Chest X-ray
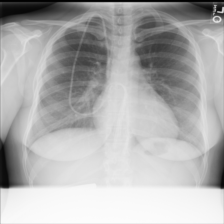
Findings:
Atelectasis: negative
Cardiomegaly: negative
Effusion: negative
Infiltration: negative
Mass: negative
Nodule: negative
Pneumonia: negative
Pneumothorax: negative
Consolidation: negative
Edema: negative
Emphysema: negative
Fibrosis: negative
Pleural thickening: negative
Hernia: negative